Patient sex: M
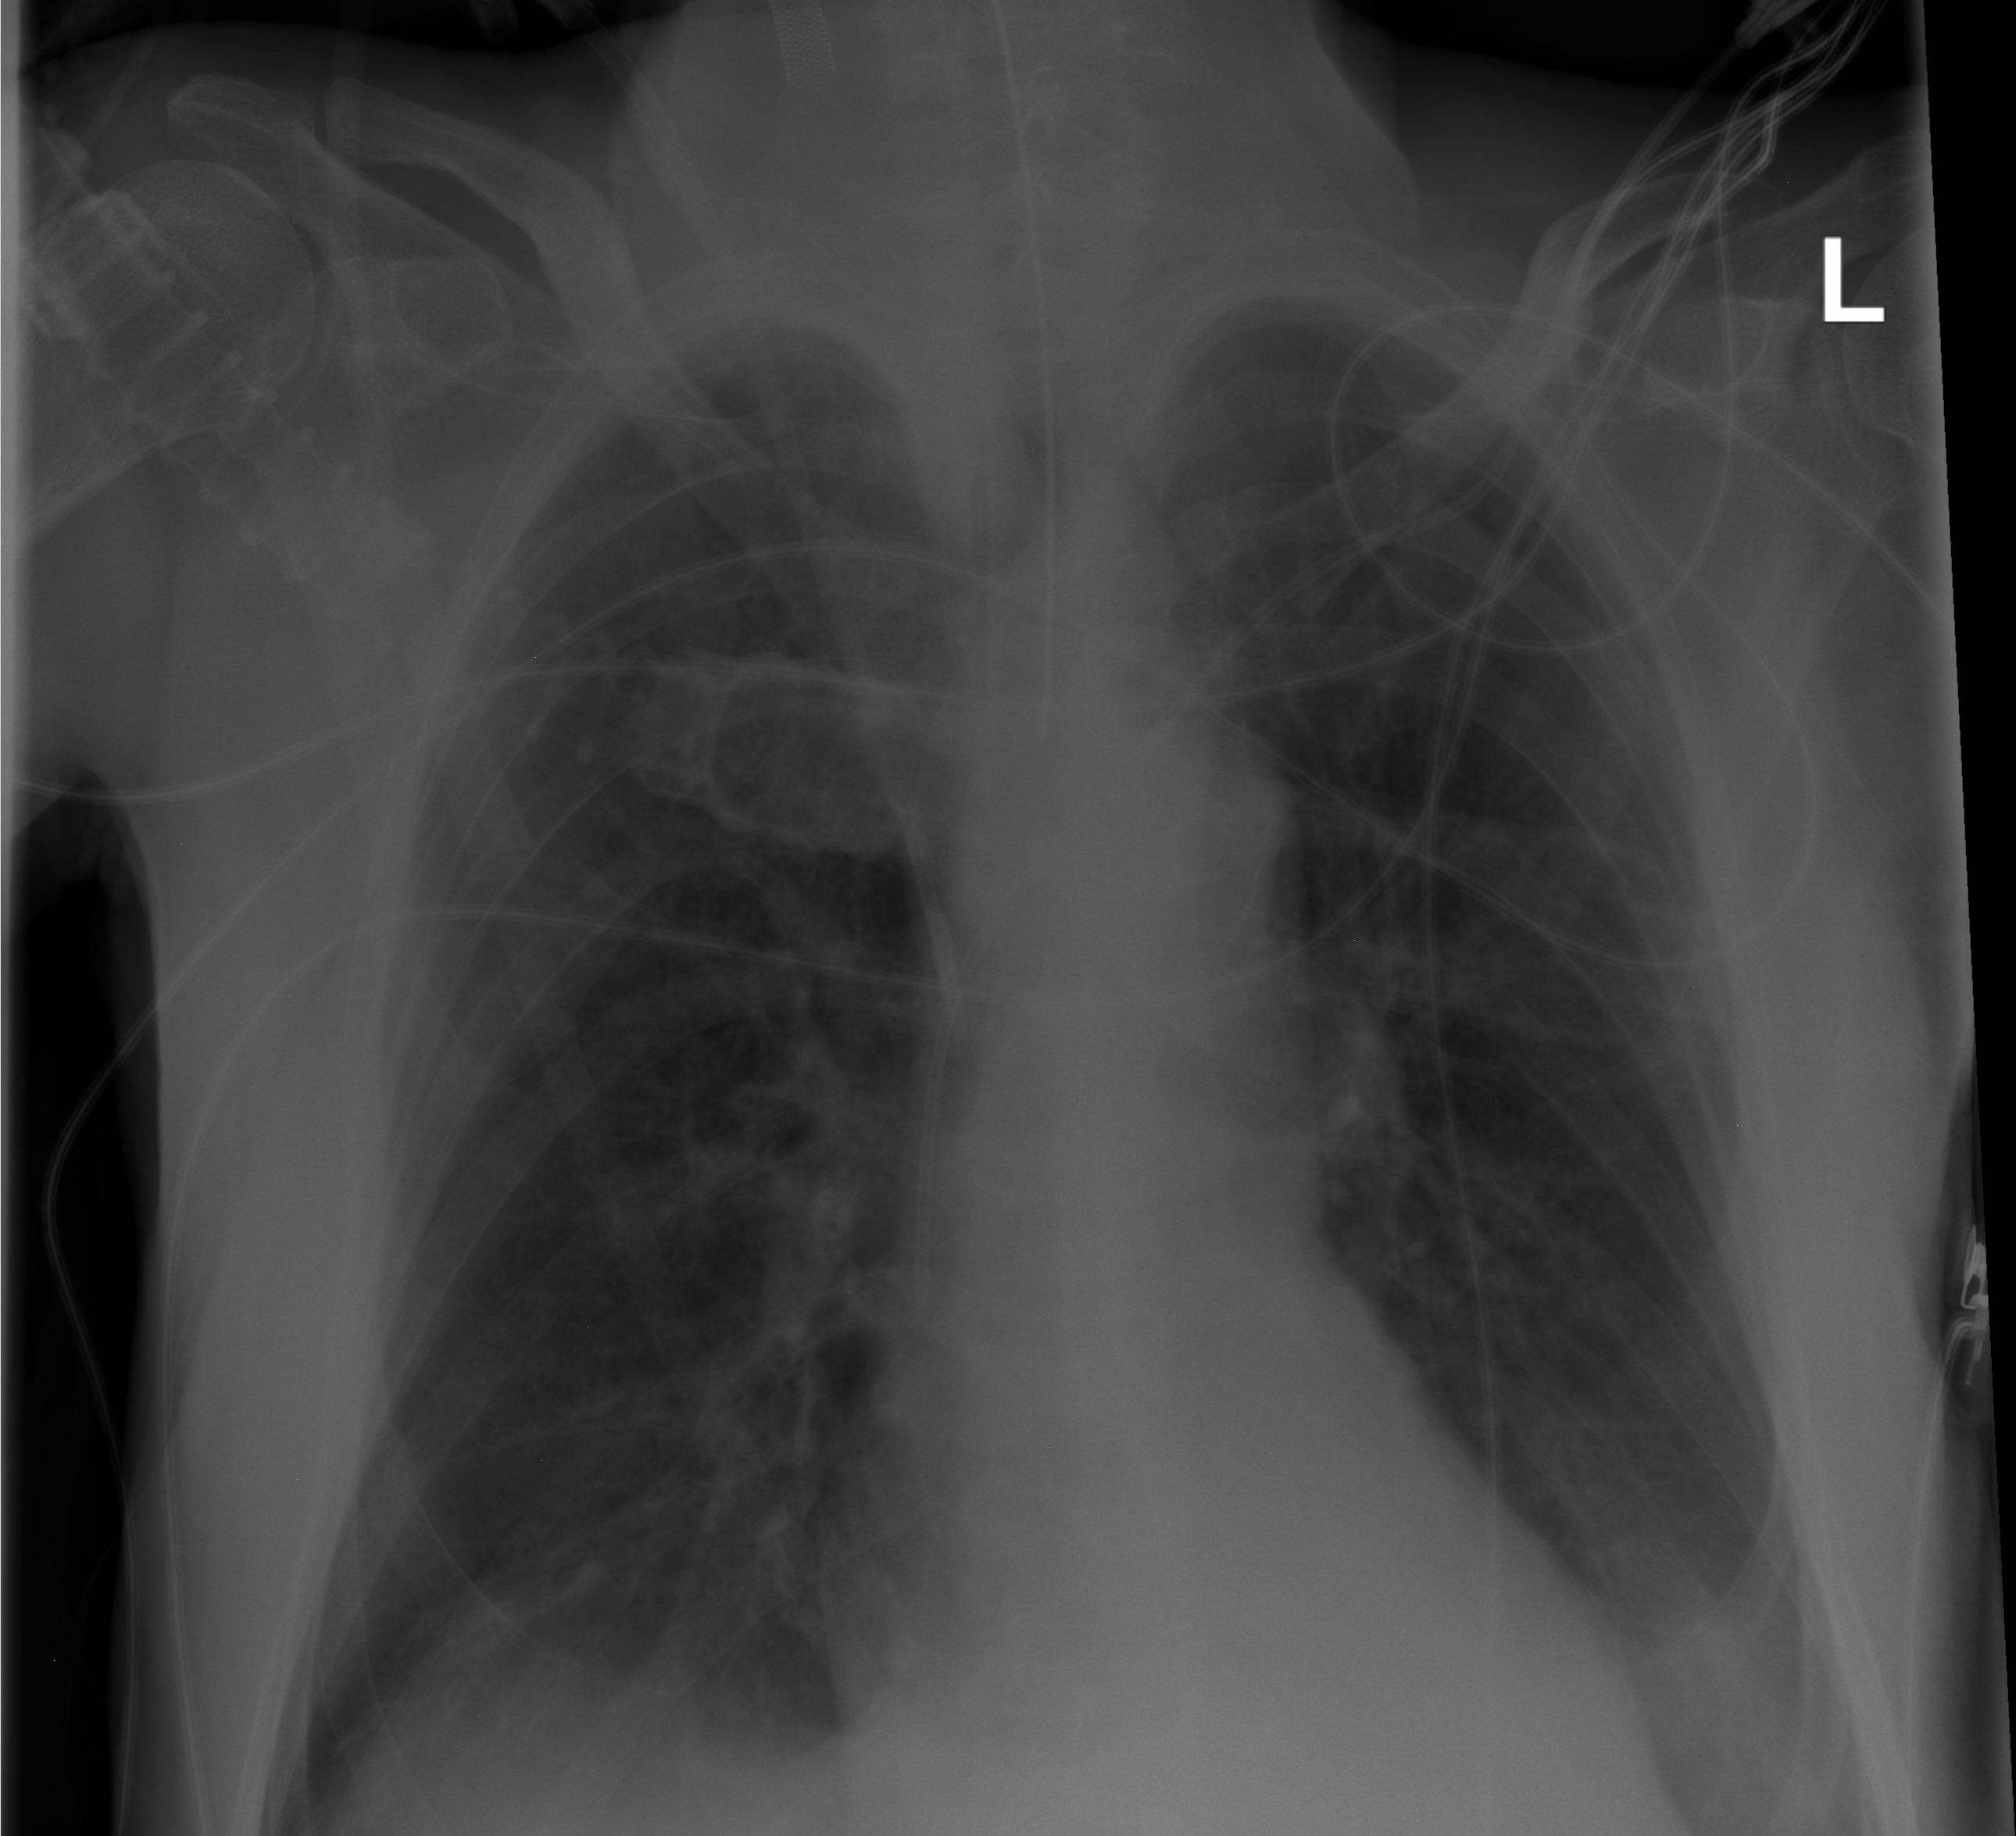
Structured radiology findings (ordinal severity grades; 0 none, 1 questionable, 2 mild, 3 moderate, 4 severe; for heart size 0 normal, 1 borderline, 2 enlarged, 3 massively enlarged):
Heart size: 0
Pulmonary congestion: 2
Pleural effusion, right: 0
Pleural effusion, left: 0
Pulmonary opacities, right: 0
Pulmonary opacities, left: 0
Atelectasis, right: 2
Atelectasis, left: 0